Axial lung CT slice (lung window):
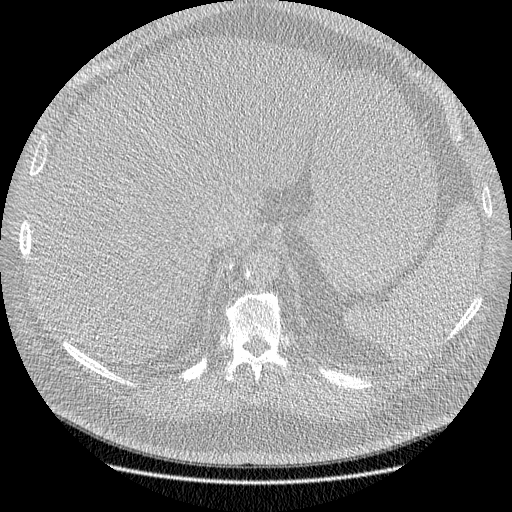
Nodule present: no